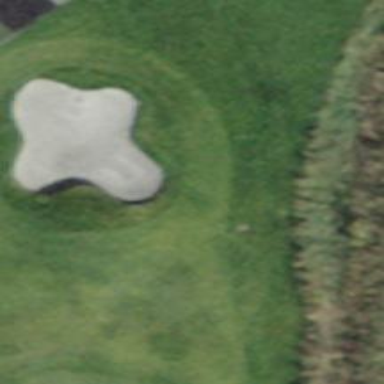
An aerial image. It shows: Golf bunker filled with sandy terrain.